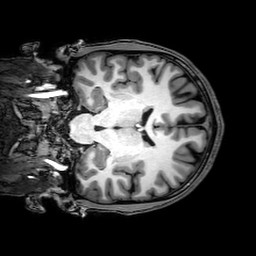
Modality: T1w
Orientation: coronal
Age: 23
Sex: male
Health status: healthy
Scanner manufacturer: philips
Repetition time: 0.008185 s
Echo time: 0.00375 s